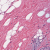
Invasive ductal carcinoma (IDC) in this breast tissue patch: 0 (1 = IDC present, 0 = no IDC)